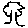
Label: tree